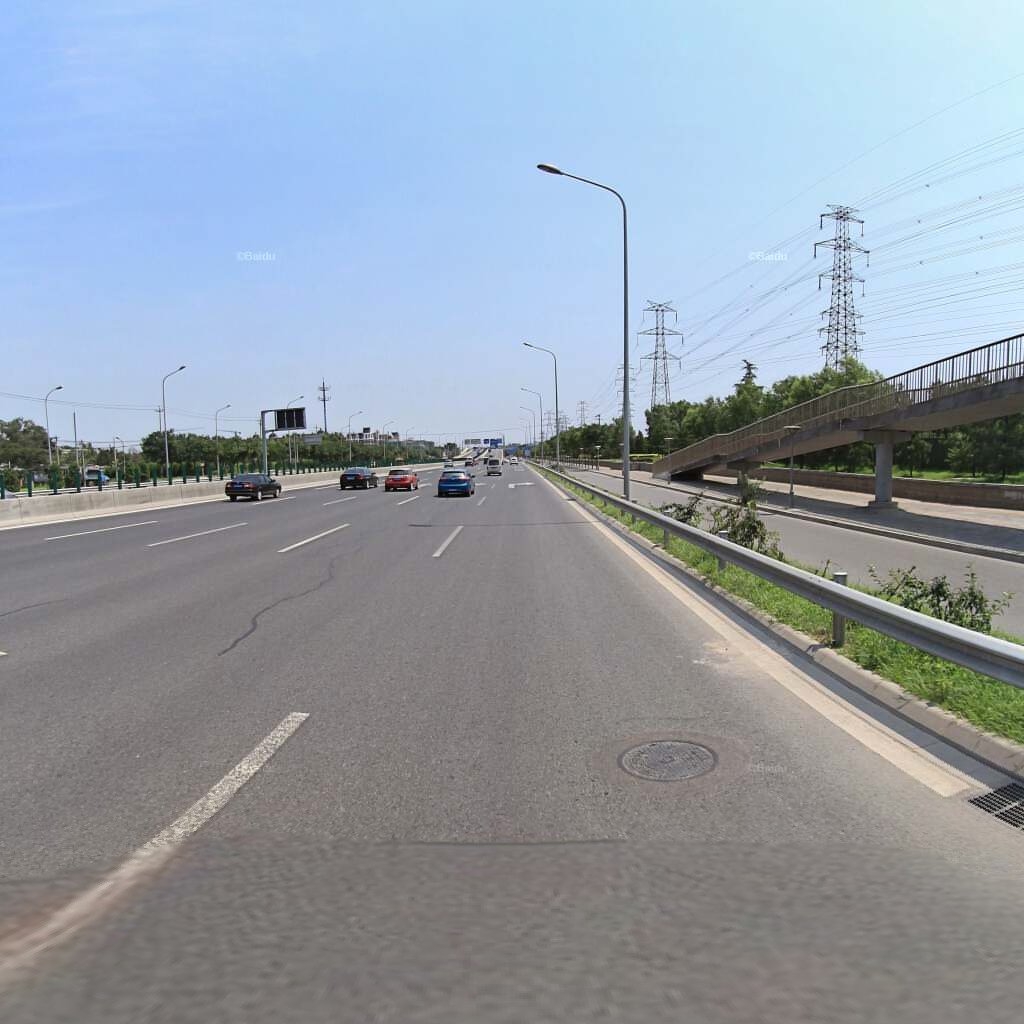
Region: Haidian
Road damage annotations: longitudinal patch, manhole cover, longitudinal patch